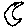
Label: moon